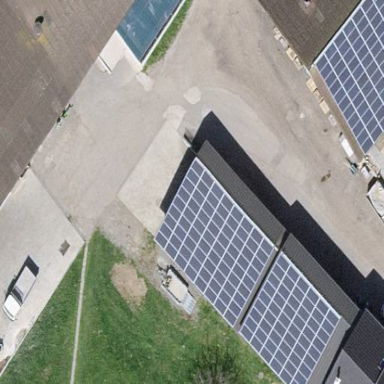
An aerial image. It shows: Solar power generator.